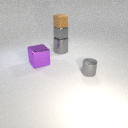
large gray metal cylinder below small brown rubber cube